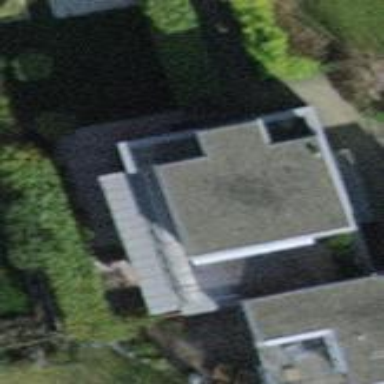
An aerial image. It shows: Building with flat roof oriented across its structure.